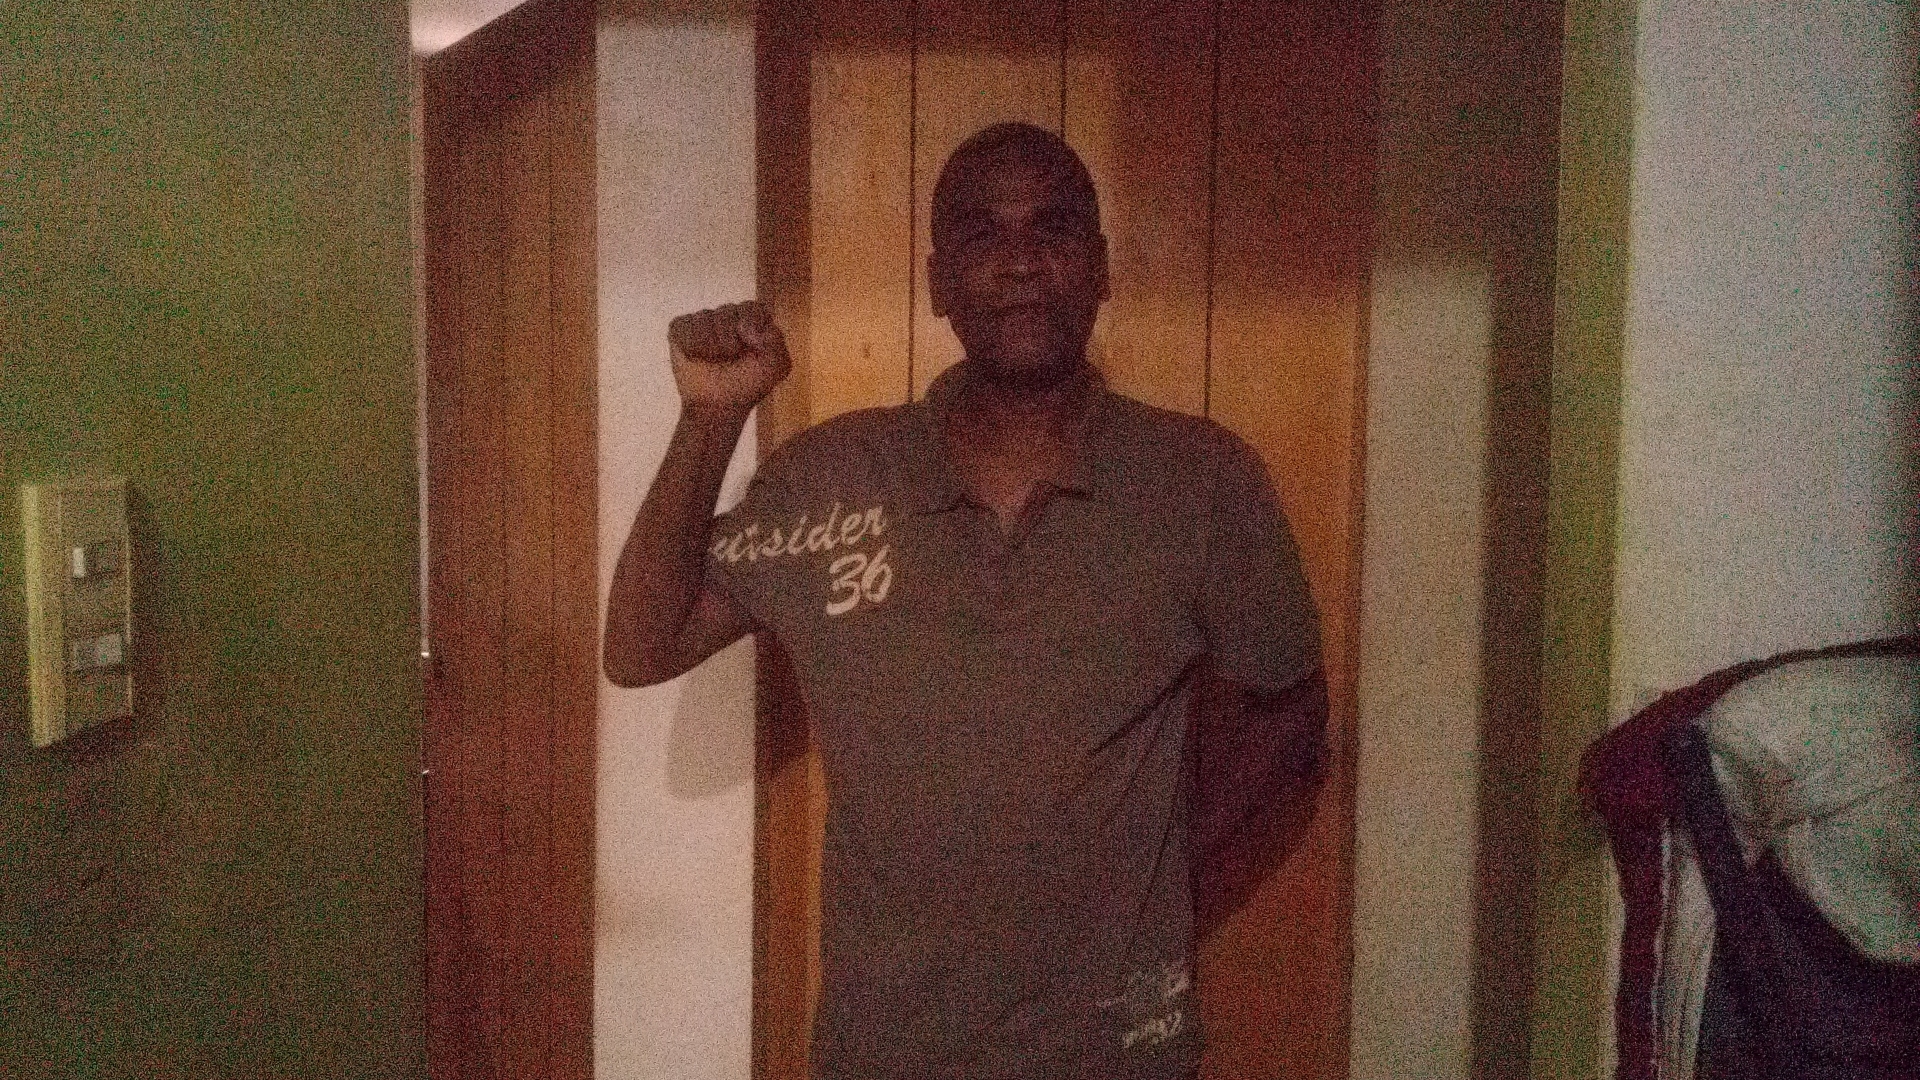
Label: noise